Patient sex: M
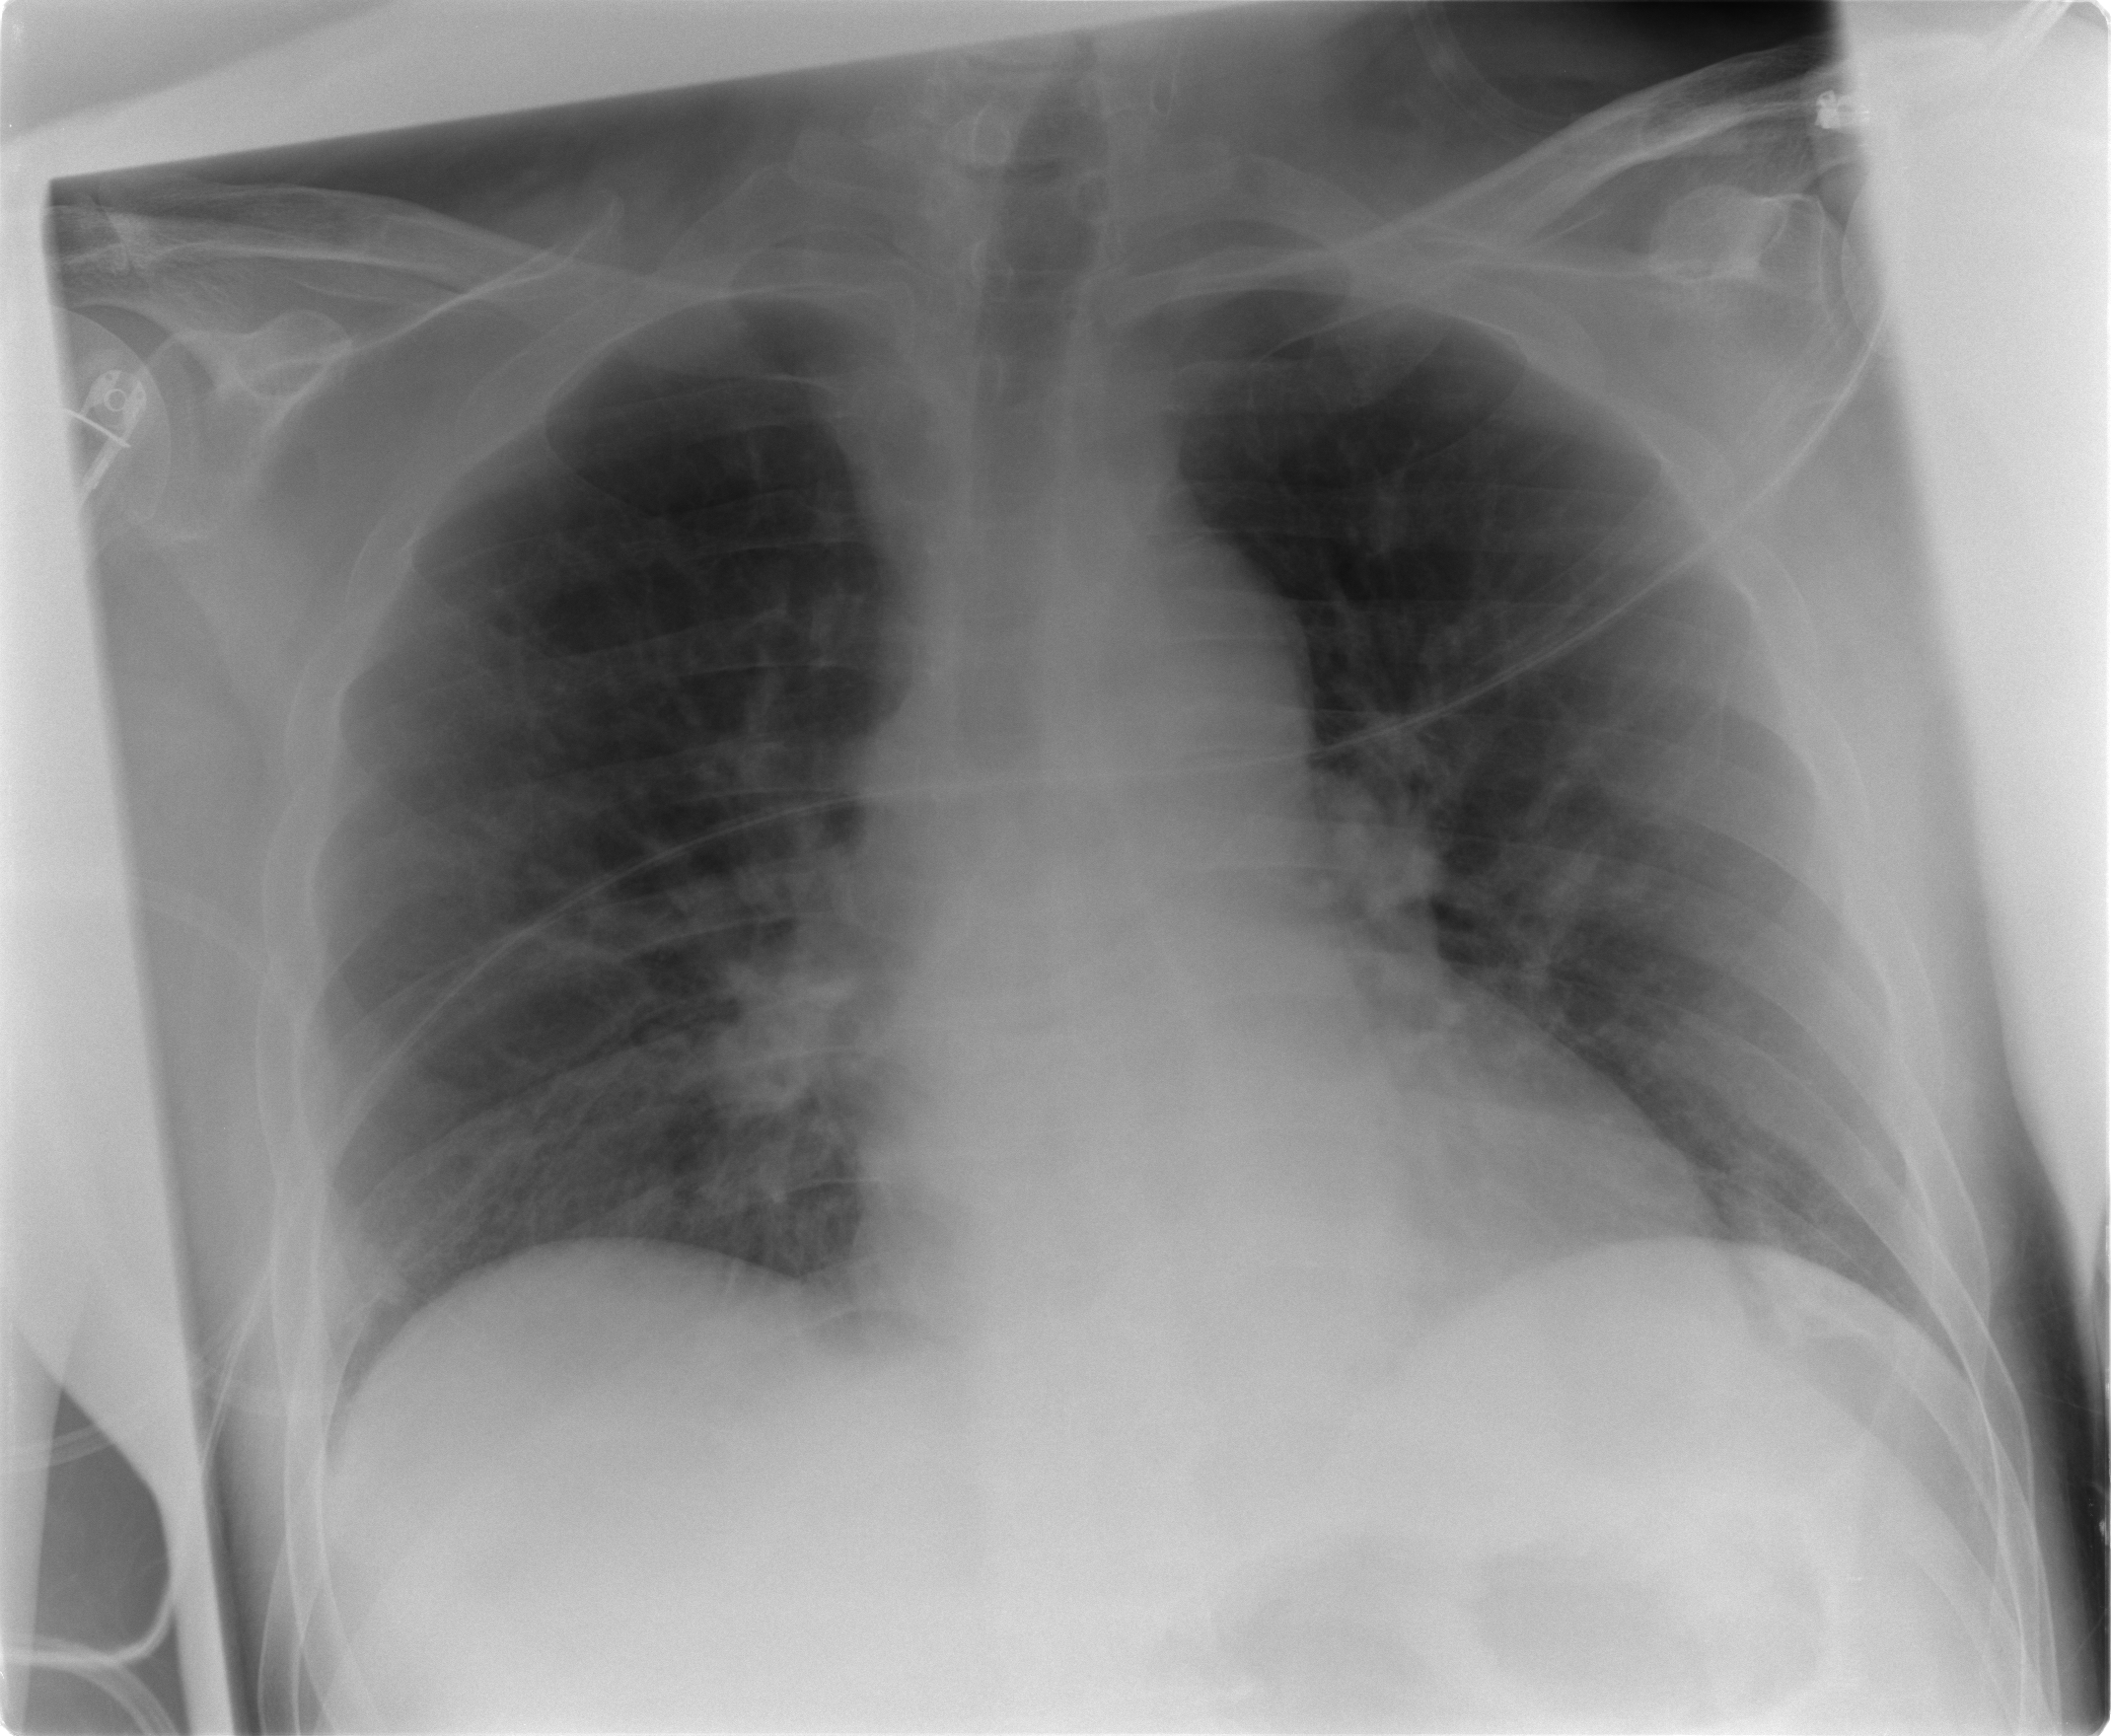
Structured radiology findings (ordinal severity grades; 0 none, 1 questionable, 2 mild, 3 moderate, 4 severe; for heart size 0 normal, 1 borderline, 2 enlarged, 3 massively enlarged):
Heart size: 0
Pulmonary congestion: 1
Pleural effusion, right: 0
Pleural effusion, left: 0
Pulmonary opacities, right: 0
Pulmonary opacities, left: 0
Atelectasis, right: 0
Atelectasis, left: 0